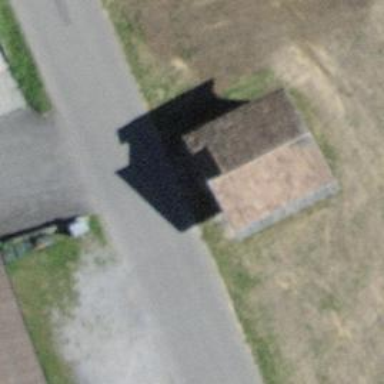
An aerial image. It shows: Rural barn.